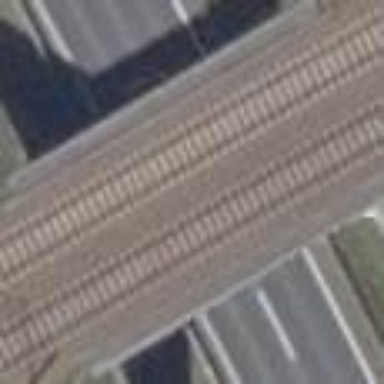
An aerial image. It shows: Bridge with beam structure.